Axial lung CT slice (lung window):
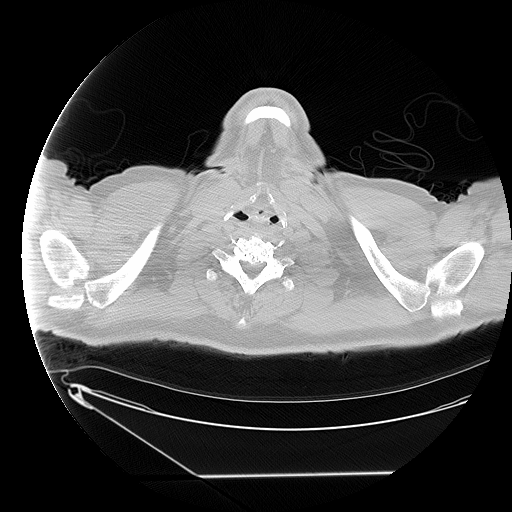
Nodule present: no